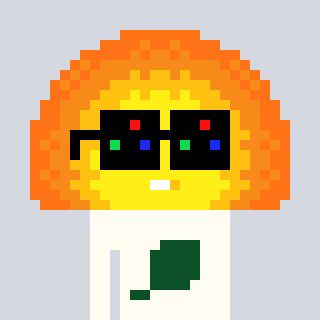
a pixel art character with square black sunglasses, a sunset-shaped head and a grayscale-colored body on a cool background